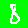
Digit: 8